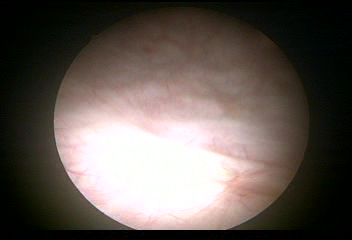
Modality: WLC
Class: Normal mucosa
Bladder cancer association: No